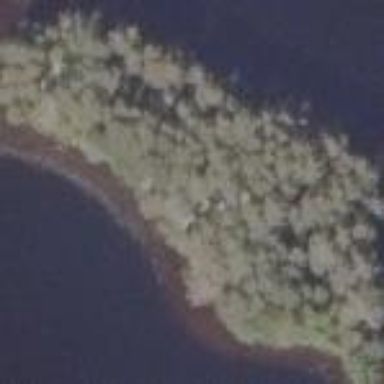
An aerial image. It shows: Island covered with woodland.